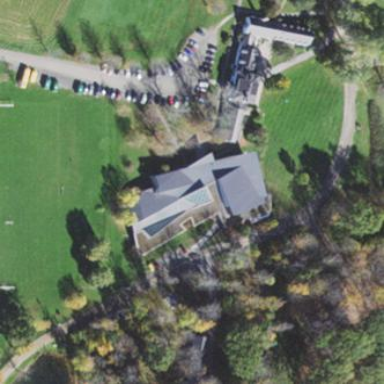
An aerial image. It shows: Arts center within school building.